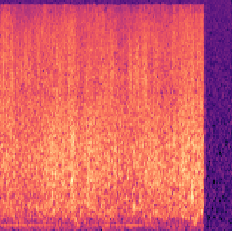
Sound class: Sea waves